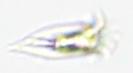
Label: Tintinnid